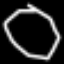
Label: octagon